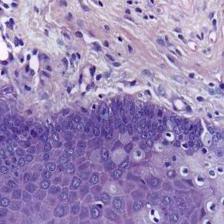
Diagnosis: Normal